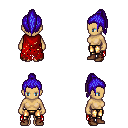
a pixel art fantasy rpg character, female body template, human, tanned skin, red tattered cape, gold greaves, blue long topknot hairstyle, brown shoes, four views (front, back, left, right), 2x2 character sprite sheet, small pixel art, hard edges, no anti-aliasing